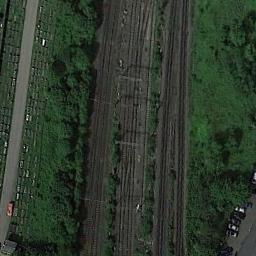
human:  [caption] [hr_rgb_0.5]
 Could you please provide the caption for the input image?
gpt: One side of the railway, there are lush trees  And the other side, there are many buildings .

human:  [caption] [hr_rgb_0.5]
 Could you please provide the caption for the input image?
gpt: There are many trees beside the railway .

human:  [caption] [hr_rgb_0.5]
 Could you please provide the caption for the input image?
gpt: The railway is next to some trees .

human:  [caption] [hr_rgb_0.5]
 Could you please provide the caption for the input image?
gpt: These railways go through a forest and a road is next to the railways .

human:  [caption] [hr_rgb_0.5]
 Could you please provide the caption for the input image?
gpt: There are green meadows beside the railway .